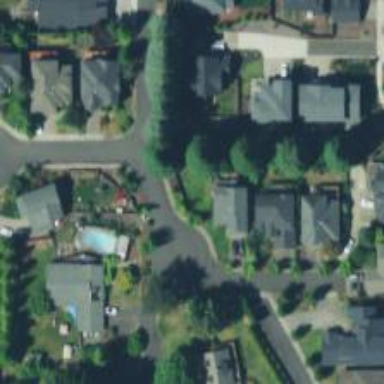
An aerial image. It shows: Residential road with sidewalk on the left side.